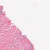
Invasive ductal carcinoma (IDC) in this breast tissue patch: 1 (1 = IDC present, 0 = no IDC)